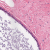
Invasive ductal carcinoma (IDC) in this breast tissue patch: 0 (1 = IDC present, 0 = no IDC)